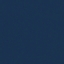
Label: SeaLake